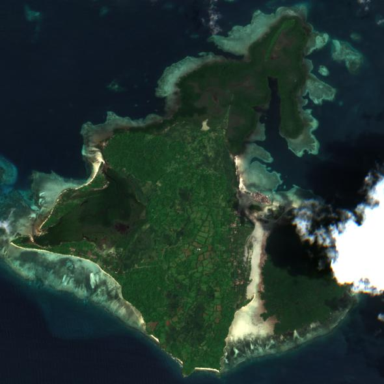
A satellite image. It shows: Island with natural coastline.